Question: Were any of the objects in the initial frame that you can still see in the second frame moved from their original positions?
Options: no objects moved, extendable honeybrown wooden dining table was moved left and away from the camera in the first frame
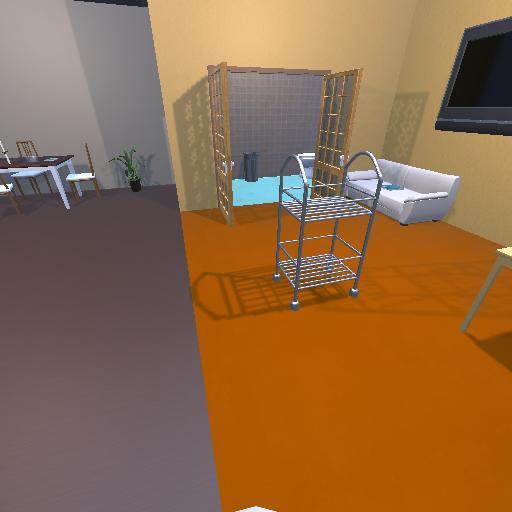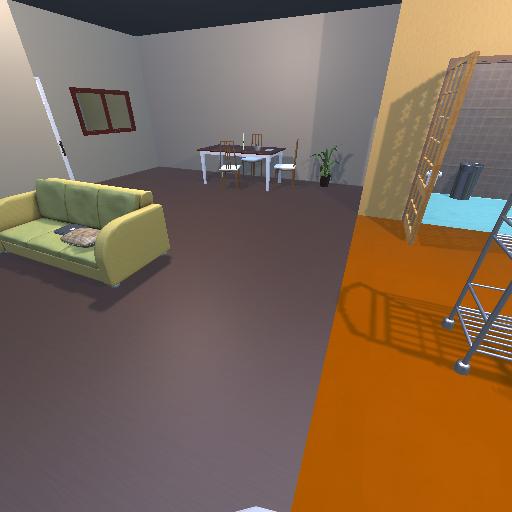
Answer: no objects moved